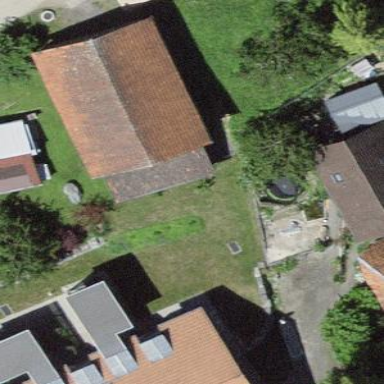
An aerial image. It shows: Barn.